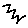
Label: zigzag